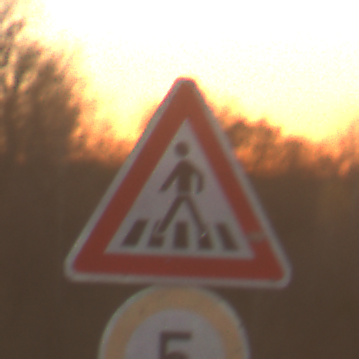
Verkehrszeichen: FussgaengerueberwegRechts
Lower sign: Geschwindigkeit5
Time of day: SunriseSunset
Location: Outdoor (Nature)
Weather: PartlyCloudy
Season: NotSpecified
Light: Natural